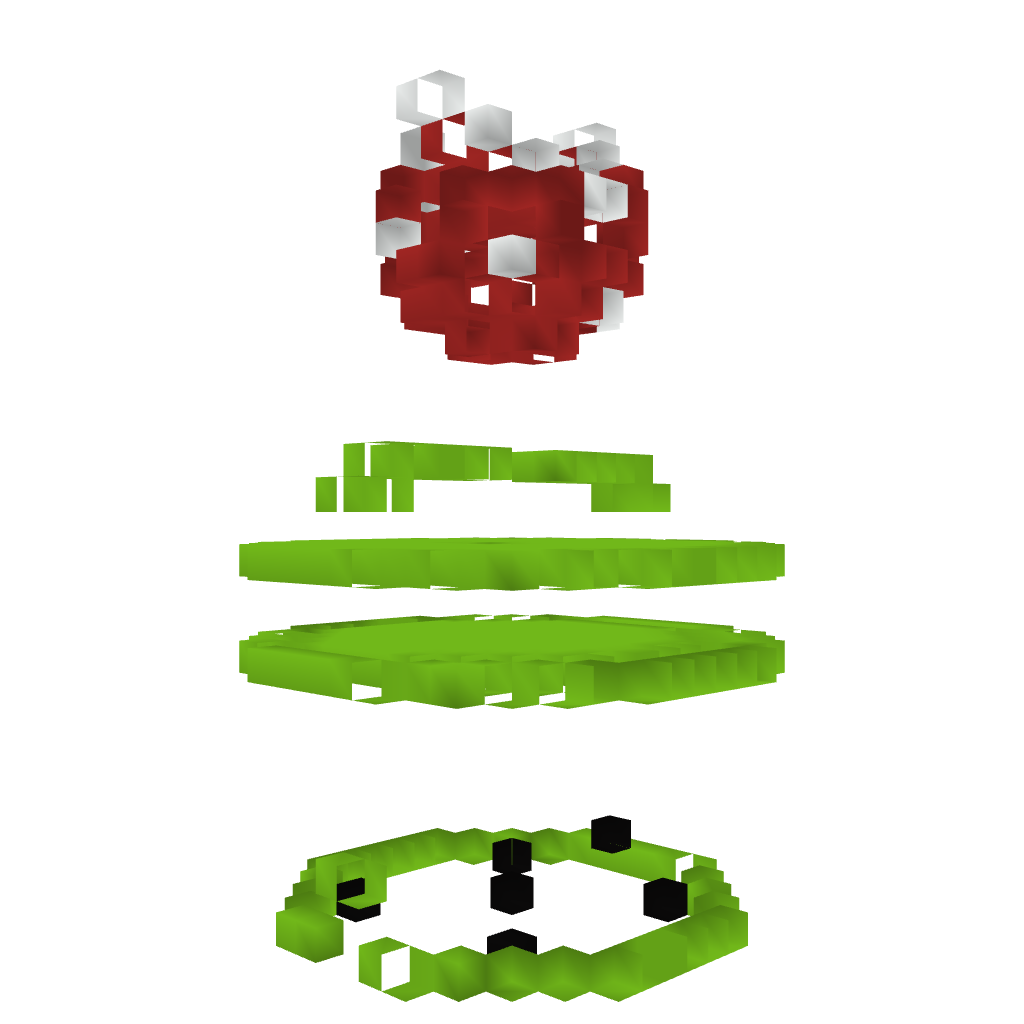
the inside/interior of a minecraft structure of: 3d mariopipe _pharna plant